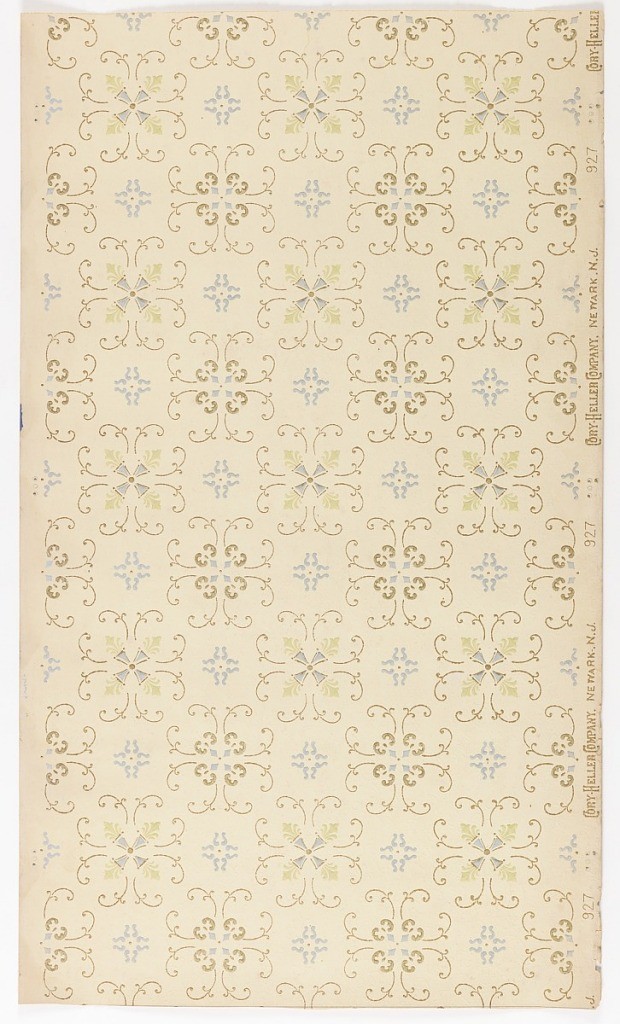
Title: Ceiling paper
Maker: Cory-Heller Company
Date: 1905–1915
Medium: Machine-printed paper
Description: Rows of two similar motifs alternating: one consists of thin foliate scrolls with thicker scrolls and four diamonds in the center while the other consists of thin foliate scrolls with fleur de lis and a cross at center. Small gray flourishes separate motifs. Printed on a light tan or off-white ground.